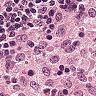
Metastatic tissue present: no